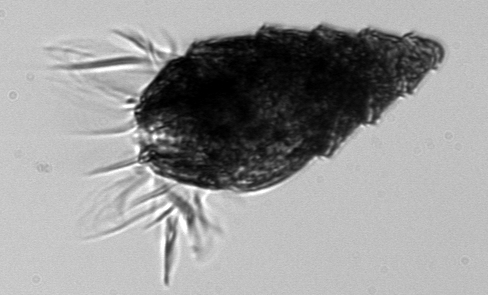
Label: Laboea_strobila